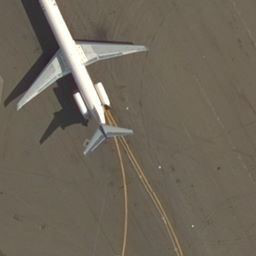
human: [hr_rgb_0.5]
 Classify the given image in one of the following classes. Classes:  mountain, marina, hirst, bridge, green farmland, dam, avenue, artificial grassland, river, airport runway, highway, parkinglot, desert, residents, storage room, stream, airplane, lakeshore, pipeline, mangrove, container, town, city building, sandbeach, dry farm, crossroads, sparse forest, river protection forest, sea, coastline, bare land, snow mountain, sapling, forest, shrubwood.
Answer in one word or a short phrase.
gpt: airplane